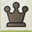
Piece: bQ